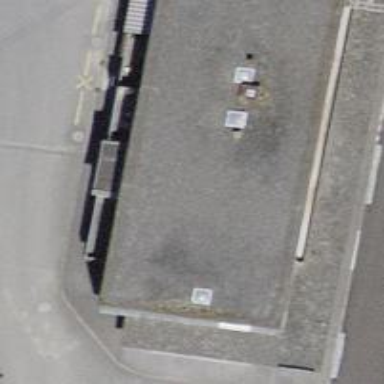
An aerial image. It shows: Railway station.